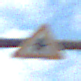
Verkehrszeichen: Vorfahrt
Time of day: MorningAfternoon
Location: Outdoor (Nature)
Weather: PartlyCloudy
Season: Autumn
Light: Natural